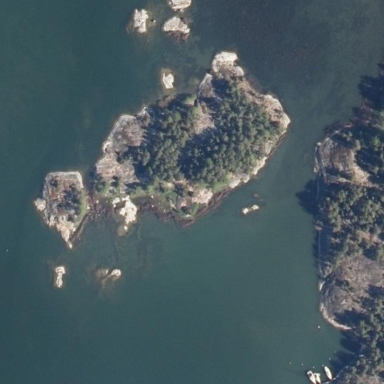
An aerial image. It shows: Islet along the natural coastline.